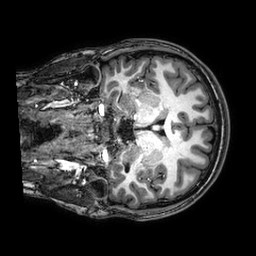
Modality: T1w
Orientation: coronal
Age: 22
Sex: male
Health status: healthy